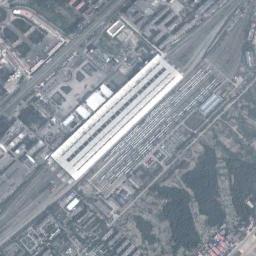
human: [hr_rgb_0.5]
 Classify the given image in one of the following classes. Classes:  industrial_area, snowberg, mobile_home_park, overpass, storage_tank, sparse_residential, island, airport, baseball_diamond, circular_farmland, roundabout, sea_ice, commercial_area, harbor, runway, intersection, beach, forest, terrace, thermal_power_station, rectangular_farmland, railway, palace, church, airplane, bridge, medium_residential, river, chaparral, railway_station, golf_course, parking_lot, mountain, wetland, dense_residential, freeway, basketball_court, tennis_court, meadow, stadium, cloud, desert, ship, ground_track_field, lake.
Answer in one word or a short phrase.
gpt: railway_station